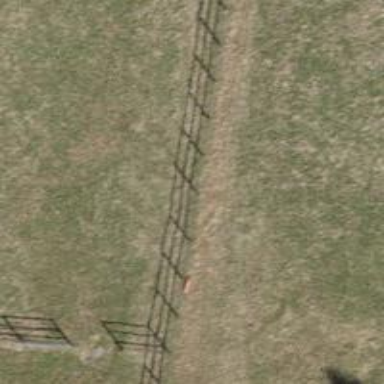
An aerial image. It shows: Fence is in the image.